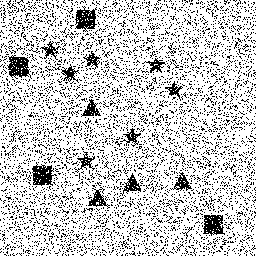
Squares: 4
Triangles: 4
Stars: 7
Total shapes: 15